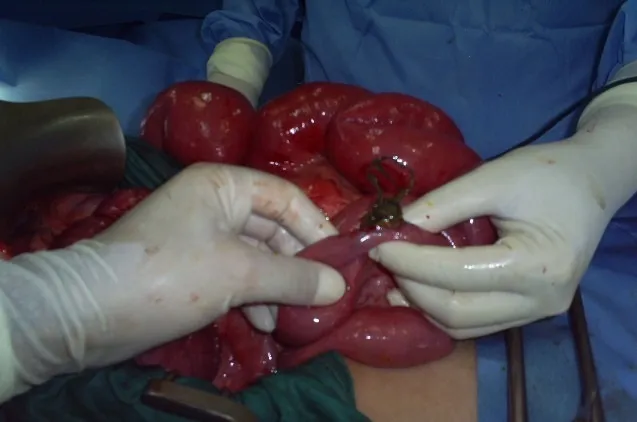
Plastic bezoar removed from small intestine.
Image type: medical_photograph (other_medical_photograph)